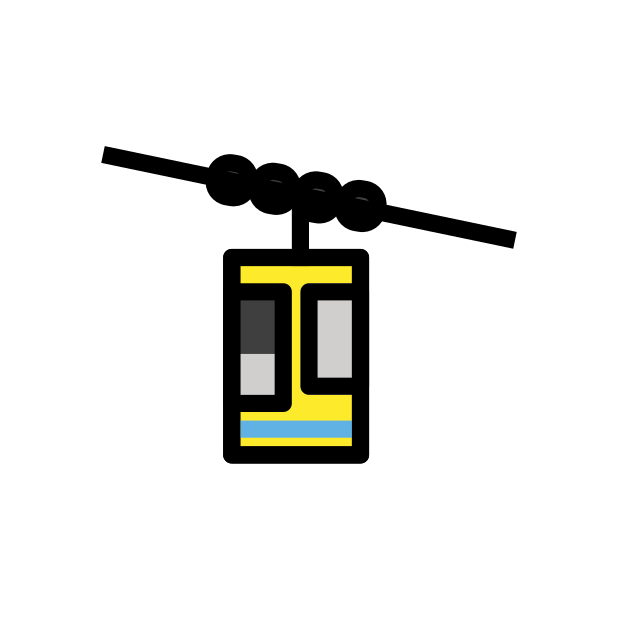
aerial tramway